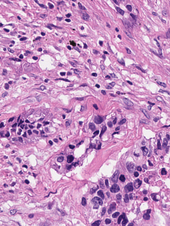
Tumor epithelial tissue: yes
Tumor-associated stroma tissue: yes
Normal tissue: no